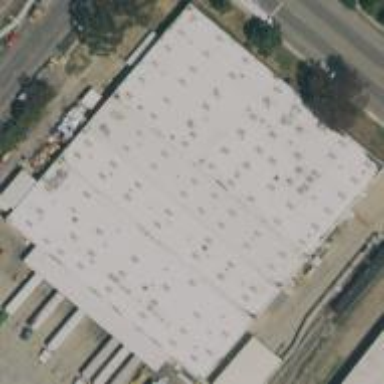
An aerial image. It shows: Warehouse building.